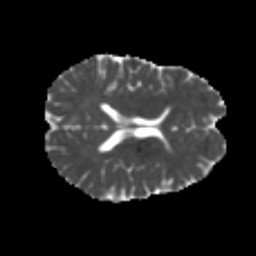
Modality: MD
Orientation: axial
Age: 23
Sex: female
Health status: healthy
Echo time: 0.074 s